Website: walmart
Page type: address-validator
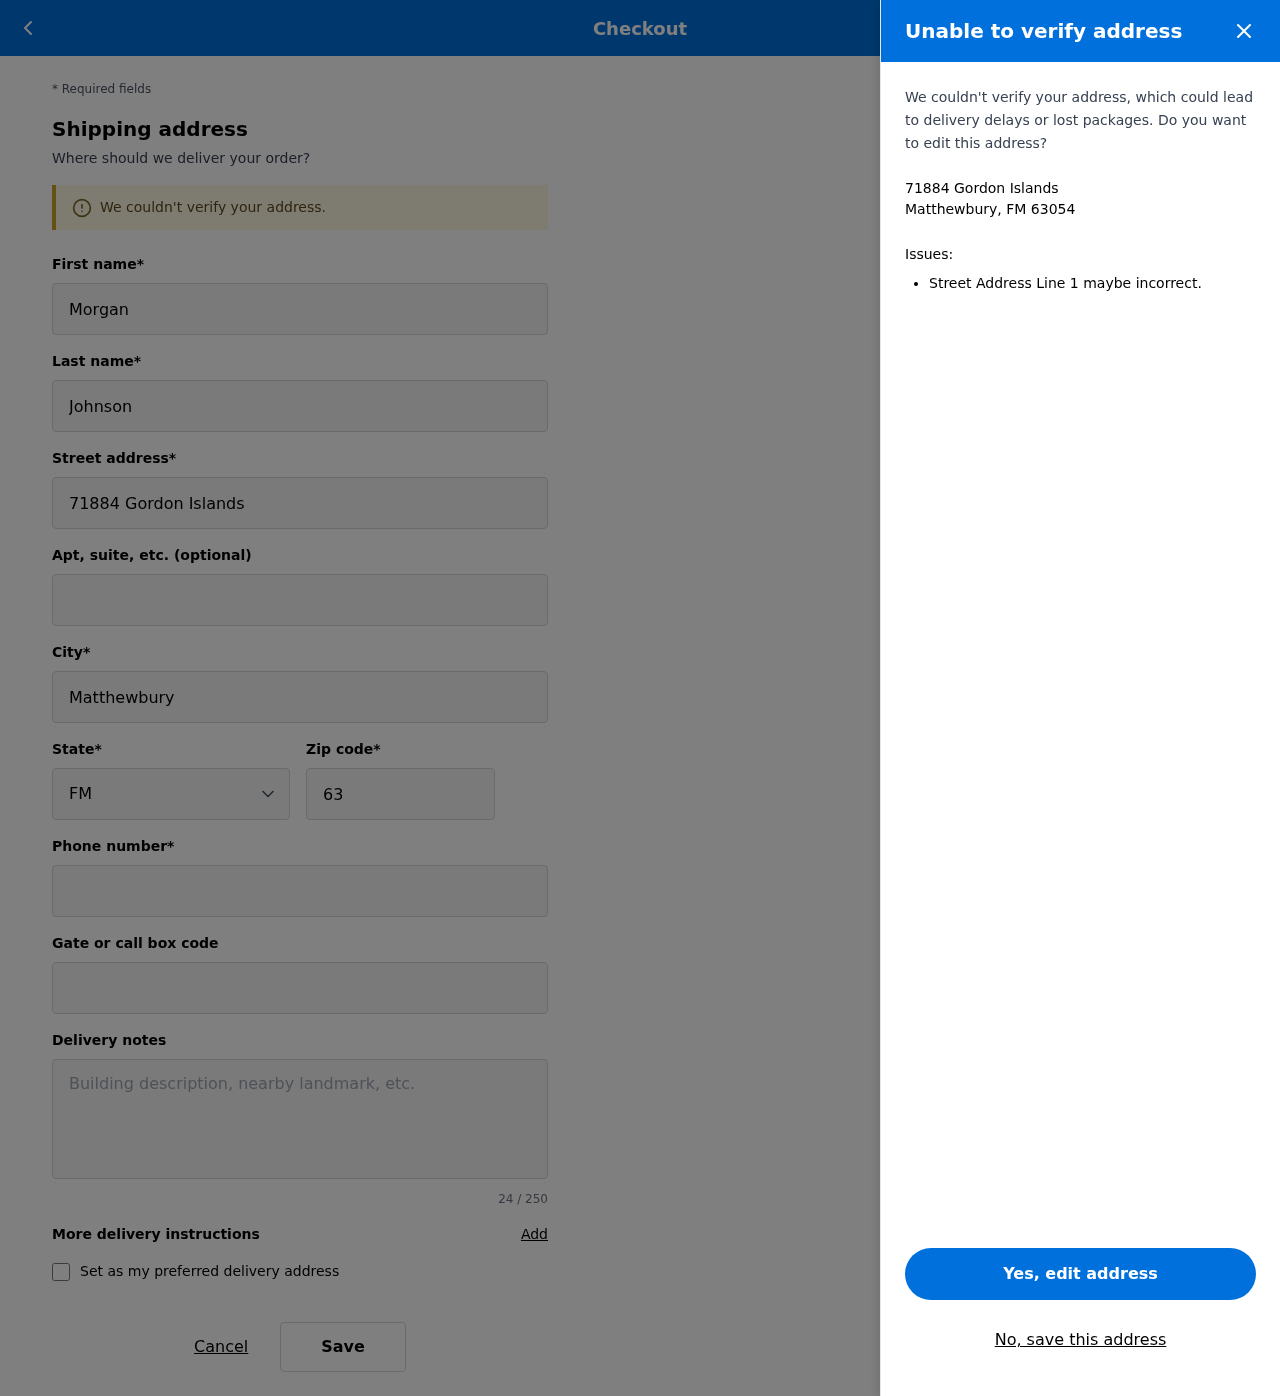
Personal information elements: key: PII_CITY_STATE_ZIP
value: Matthewbury, FM 63054
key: PII_DELIVERY_INSTRUCTIONS
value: Place behind screen door
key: PII_STATE_ABBR
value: FM
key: PII_STREET
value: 71884 Gordon Islands
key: PII_FIRSTNAME
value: Morgan
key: PII_LASTNAME
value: Johnson
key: PII_CITY
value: Matthewbury
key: PII_POSTCODE
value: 63054
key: PII_PHONE
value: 4749245776
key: PII_SECURITY_CODE
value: BN49